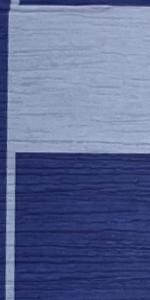
Label: Empty